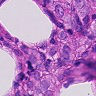
Metastatic tissue present: yes